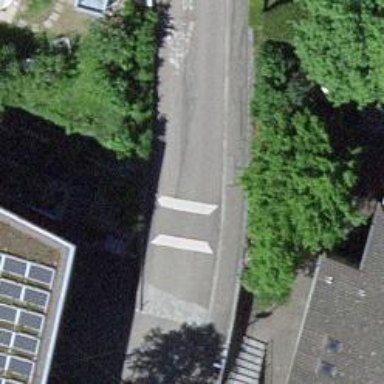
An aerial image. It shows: Residential road with sidewalk on the left.